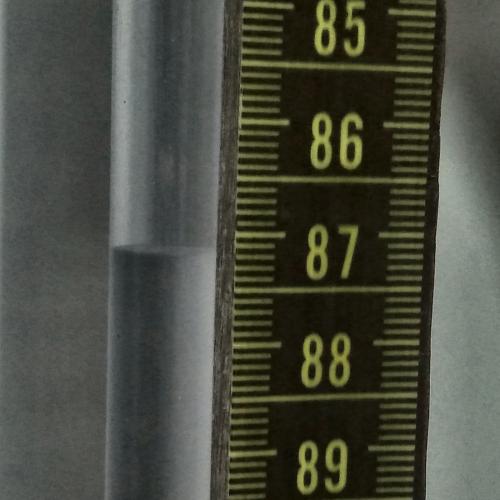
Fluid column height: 87.2 cm